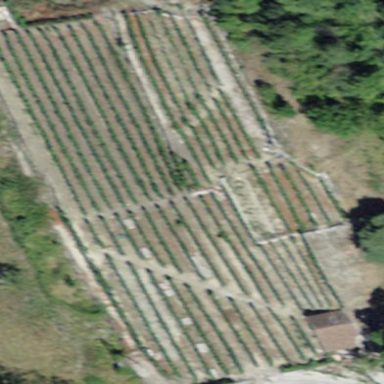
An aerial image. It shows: Vineyard growing grapes.